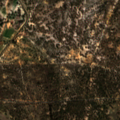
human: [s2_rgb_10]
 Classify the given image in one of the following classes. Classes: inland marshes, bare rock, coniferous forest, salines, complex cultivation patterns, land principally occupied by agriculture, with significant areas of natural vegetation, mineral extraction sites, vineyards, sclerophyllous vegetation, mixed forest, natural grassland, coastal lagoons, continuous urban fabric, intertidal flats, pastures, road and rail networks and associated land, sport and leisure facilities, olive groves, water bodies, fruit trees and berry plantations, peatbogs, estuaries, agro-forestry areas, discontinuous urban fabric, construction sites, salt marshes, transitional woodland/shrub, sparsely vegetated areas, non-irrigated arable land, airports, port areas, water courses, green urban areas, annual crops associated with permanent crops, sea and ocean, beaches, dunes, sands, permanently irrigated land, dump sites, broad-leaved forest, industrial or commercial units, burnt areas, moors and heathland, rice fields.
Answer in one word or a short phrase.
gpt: pastures, agro-forestry areas, transitional woodland/shrub